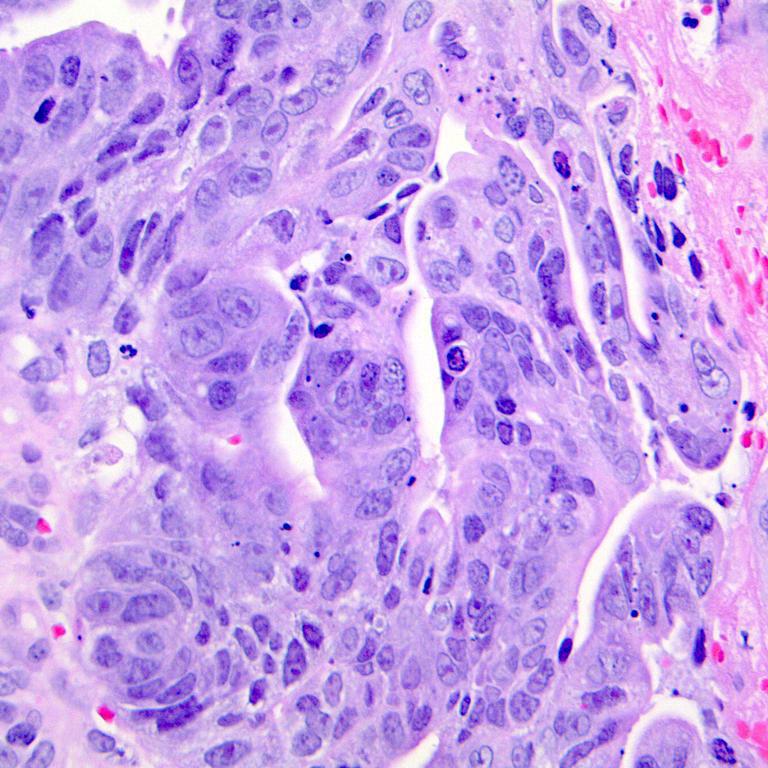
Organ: colon
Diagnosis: adenocarcinomas